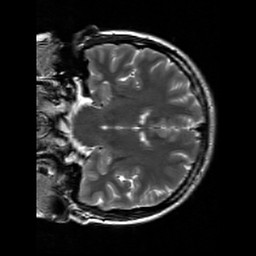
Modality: T2w
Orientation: coronal
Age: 25
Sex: female
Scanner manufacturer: siemens
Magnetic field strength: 3 T
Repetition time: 7 s
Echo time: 0.09 s